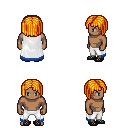
a pixel art fantasy rpg character, male body template, human, dark skin, white trimmed cape, white pants, light blonde pageboy hairstyle, ghillies, four views (front, back, left, right), 2x2 character sprite sheet, small pixel art, hard edges, no anti-aliasing